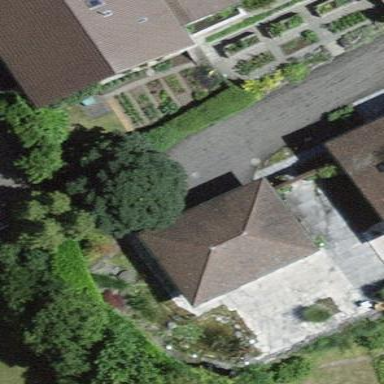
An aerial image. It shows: Garage.